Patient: sex M, age 44
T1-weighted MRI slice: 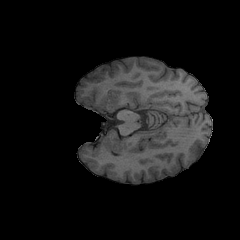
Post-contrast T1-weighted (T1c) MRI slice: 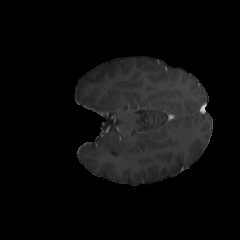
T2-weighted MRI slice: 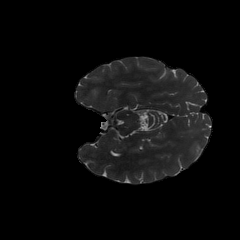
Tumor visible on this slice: yes
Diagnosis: Astrocytoma, IDH-mutant
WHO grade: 2